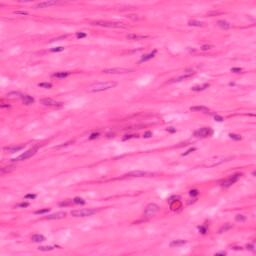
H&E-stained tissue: Colon